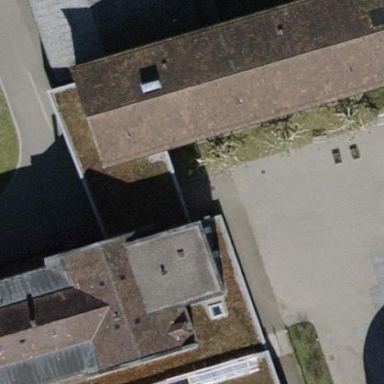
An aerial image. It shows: School building.